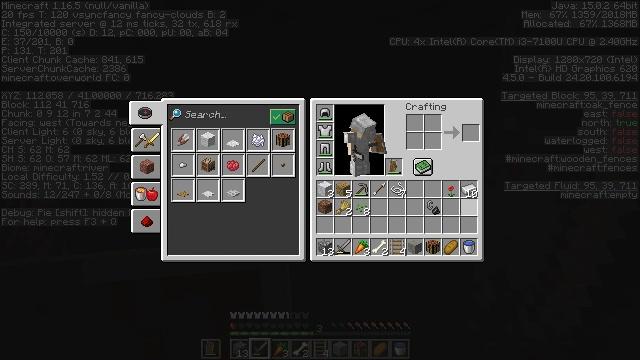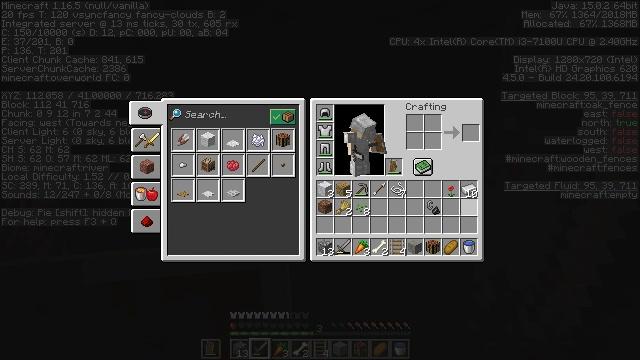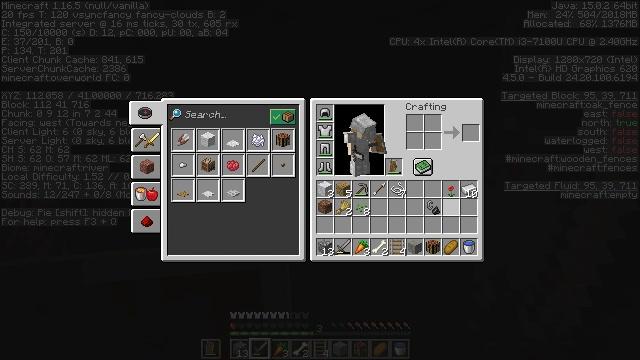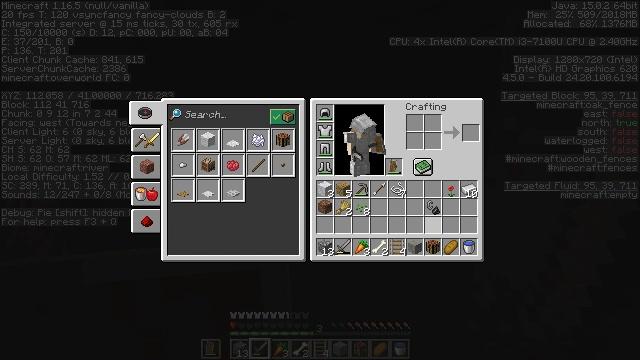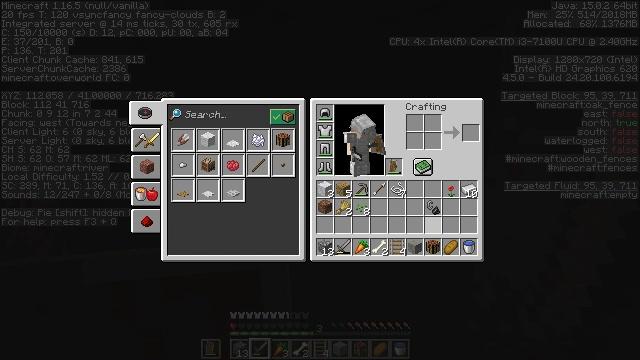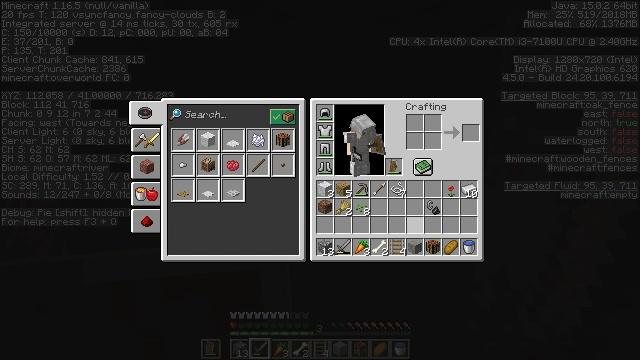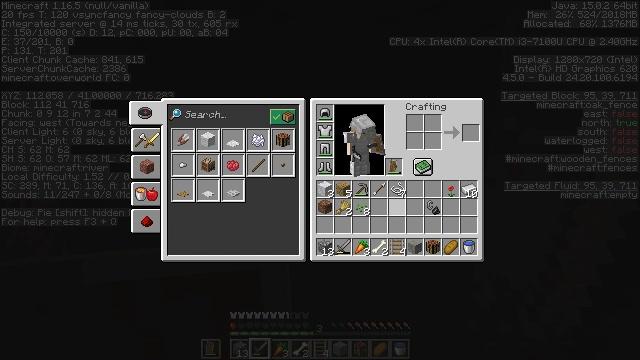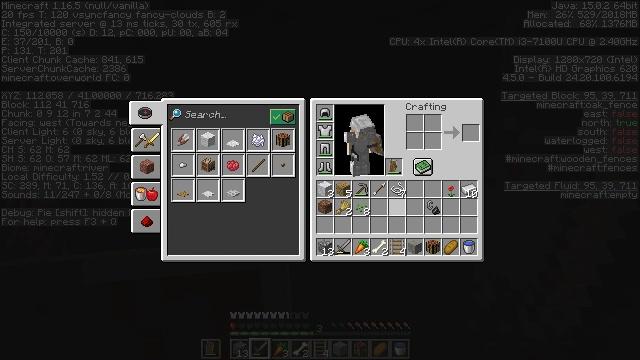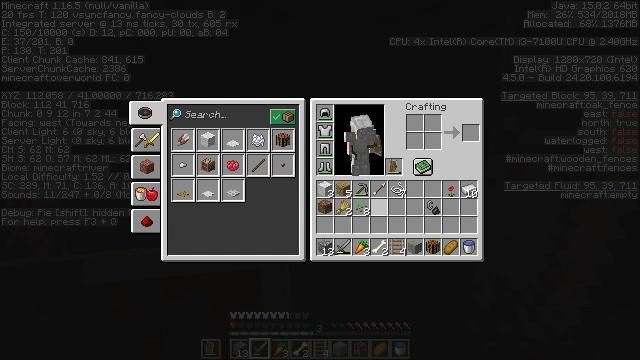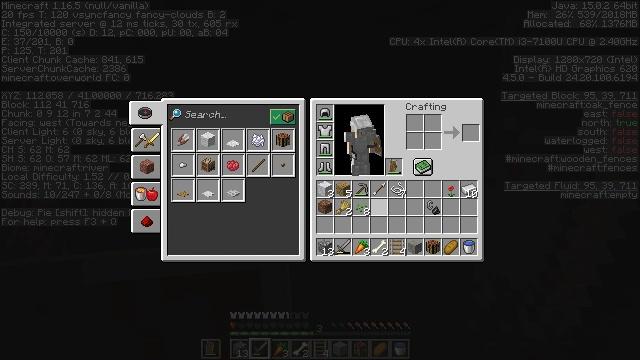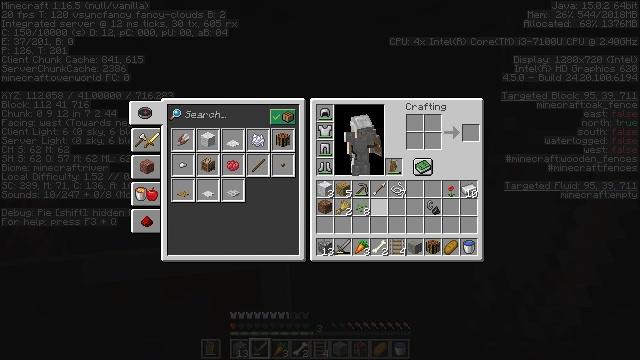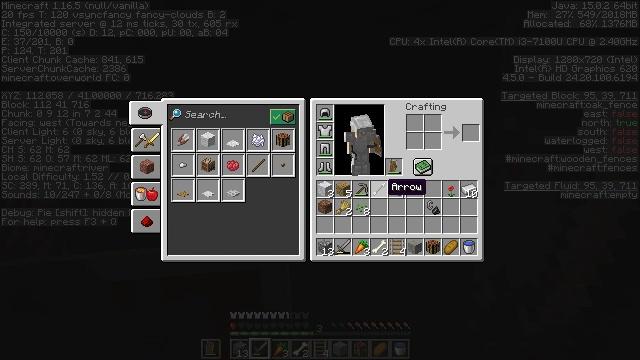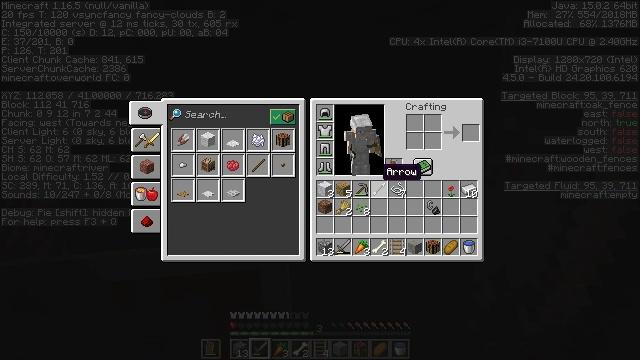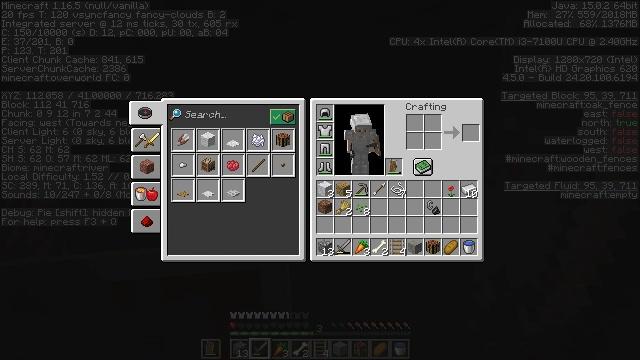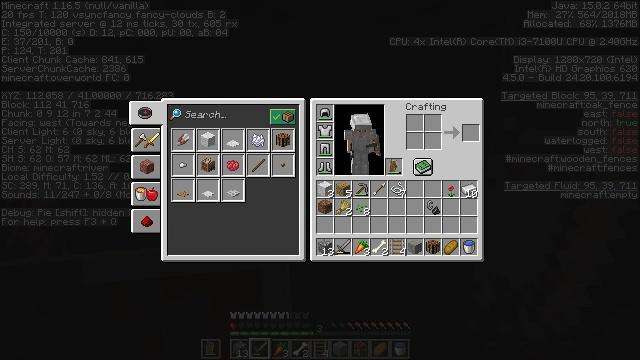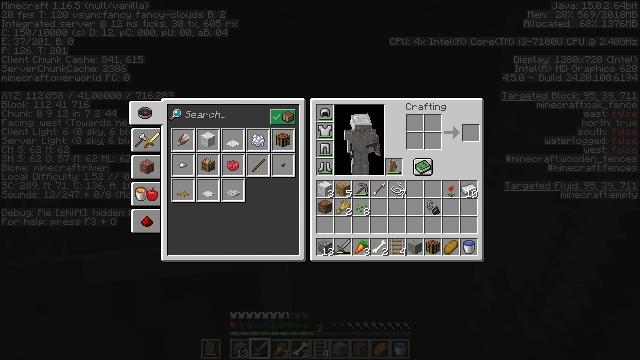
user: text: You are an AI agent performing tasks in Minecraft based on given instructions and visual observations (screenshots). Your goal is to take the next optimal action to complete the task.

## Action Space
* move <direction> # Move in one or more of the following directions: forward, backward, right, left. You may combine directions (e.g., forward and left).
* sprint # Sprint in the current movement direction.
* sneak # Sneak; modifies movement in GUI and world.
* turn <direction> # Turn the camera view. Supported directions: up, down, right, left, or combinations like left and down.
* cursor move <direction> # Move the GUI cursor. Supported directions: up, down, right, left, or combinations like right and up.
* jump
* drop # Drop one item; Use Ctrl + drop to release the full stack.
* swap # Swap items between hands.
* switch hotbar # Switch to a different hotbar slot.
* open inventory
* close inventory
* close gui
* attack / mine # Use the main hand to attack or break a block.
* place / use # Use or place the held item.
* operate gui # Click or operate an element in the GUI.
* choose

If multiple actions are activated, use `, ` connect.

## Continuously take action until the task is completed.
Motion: motion action
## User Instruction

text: Remove the cobweb to avoid getting stuck.
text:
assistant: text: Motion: no_op
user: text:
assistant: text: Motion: turn left
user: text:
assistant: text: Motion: turn left
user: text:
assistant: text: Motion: no_op
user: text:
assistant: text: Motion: turn left
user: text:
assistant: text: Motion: turn left
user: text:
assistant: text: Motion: turn left
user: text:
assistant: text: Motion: no_op
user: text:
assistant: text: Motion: no_op
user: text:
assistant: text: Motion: no_op
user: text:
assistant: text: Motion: turn up
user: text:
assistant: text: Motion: turn up
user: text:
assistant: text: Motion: no_op
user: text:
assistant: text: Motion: no_op
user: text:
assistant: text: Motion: no_op
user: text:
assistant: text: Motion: no_op
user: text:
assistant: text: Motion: no_op
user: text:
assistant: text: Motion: turn right and down
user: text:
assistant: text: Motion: no_op
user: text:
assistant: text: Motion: no_op
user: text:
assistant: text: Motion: no_op
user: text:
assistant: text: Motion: no_op
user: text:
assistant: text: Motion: no_op
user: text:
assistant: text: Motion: no_op
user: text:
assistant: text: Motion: no_op
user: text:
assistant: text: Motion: no_op
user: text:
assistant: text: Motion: no_op
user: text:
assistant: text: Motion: no_op
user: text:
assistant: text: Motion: no_op
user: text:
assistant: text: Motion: no_op